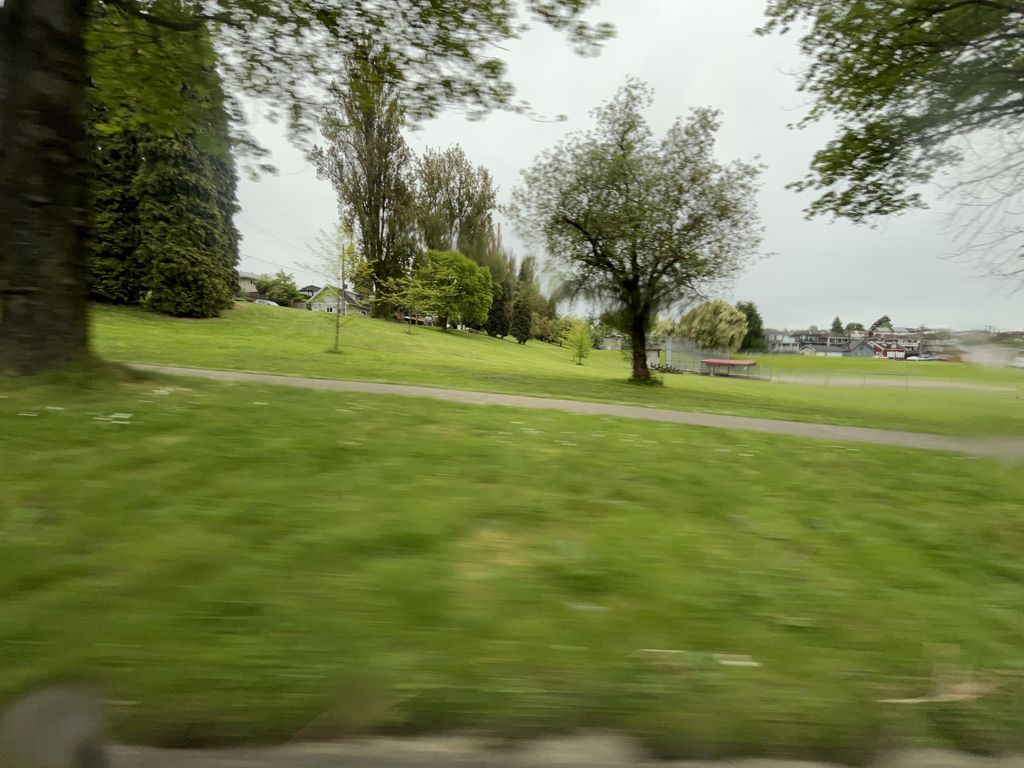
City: vancouver